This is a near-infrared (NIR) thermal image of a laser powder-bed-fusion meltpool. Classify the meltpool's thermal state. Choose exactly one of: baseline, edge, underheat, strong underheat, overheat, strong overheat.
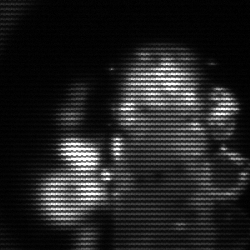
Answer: strong underheat